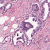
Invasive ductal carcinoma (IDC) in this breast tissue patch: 1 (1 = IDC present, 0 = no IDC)